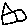
Label: house